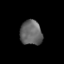
Tissue: lung
Cell type: Epithelial cells
Senescence score: 0.2204
Nuclear area (px): 530
Mean DAPI intensity: 102.321